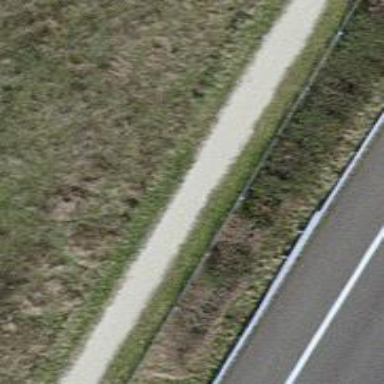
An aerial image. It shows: Footway with fine gravel surface.